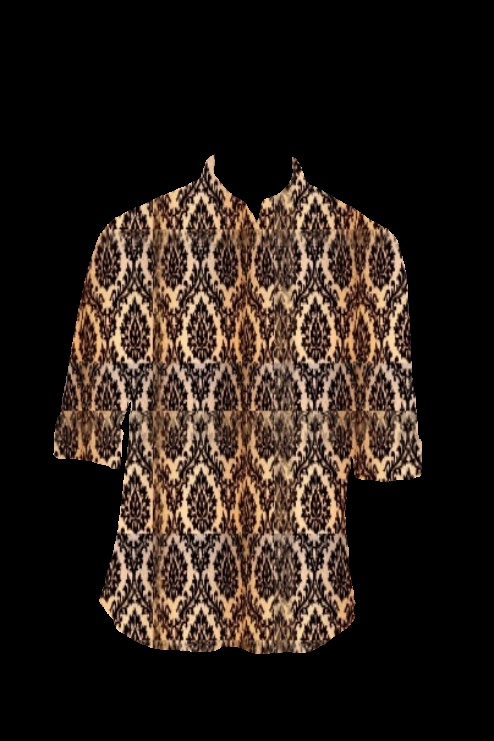
gold multi print tee